Question: This question is similar to <URL>, in that I'm trying to do nonlinear regression using PyMC.
However, I was wondering if anyone knew how to make my observed variable follow a non-normal distribution (i.e., T distribution) using PyMC. I know they include T distributions, but I wasn't sure how to include these as my observed variable.
Here's a quick demonstration using some faked-up data of where I'm running into issues: I'd like to use an output distribution that protects against some of the clearly outlier data points.
'''
import numpy as np
import pymc as pm
import matplotlib.pyplot as plt
# For reproducibility
np.random.seed(1234)
x = np.linspace(0, 10*np.pi, num=150)
# Set real parameters for the sinusoid
true_freq = 0.9
true_logamp = 1.2
true_decay = 0.12
true_phase = np.pi/4
# Simulate the true trajectory
y_real = (np.exp(true_logamp - true_decay*x) *
np.cos(true_freq*x + true_phase))
# Add some noise
y_err = y_real + 0.05*y_real.max()*np.random.randn(len(x))
# Add some outliers
num_outliers = 10
outlier_locs = np.random.randint(0, len(x), num_outliers)
y_err[outlier_locs] += (10 * y_real.max() *
(np.random.rand(num_outliers)))
# Bayesian Regression
def model(x, y, p0):
log_amp = pm.Normal('log_amp', mu=np.log(p0['amplitude']),
tau=1/(np.log(p0['amplitude'])))
decay = pm.Normal('decay', mu=p0['decay'],
tau=1/(p0['decay']))
period = pm.TruncatedNormal('period', mu=p0['period'],
tau=1/(p0['period']),
a=1/(0.5/(np.median(np.diff(x)))),
b=x.max() - x.min())
phase = pm.VonMises('phase', mu=p0['phase'], kappa=1.)
obs_tau = pm.Gamma('obs_tau', 0.1, 0.1)
@pm.deterministic(plot=False)
def decaying_sinusoid(x=x, log_amp=log_amp, decay=decay,
period=period, phase=phase):
return (np.exp(log_amp - decay*x) *
np.cos((2*np.pi/period)*x + phase))
obs = pm.Normal('obs', mu=decaying_sinusoid, tau=obs_tau, value=y,
observed=True)
return locals()
p0 = {
'amplitude' : 2.30185,
'decay' : 0.06697,
'period' : 7.11672,
'phase' : 0.93055,
}
MDL = pm.MCMC(model(x, y_err, p0))
MDL.sample(20000, 10000, 1)
# Plot fit
y_min = MDL.stats()['decaying_sinusoid']['quantiles'][2.5]
y_max = MDL.stats()['decaying_sinusoid']['quantiles'][97.5]
y_fit = MDL.stats()['decaying_sinusoid']['mean']
plt.plot(x, y_err, '.', label='Data')
plt.plot(x, y_fit, label='Fit')
plt.plot(x, y_real, label='True')
plt.fill_between(x, y_min, y_max, color='0.5', alpha=0.5)
plt.legend()
'''

Thanks!!
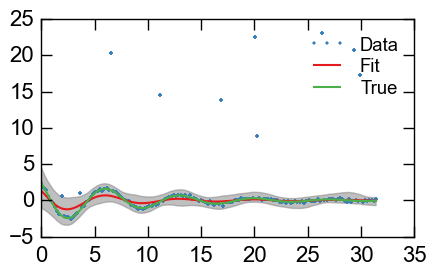
Answer: PyMC2 has a t distribution built in, 'pm.T', but it is centered at zero, so you can't use it directly in this application. Instead, you can use the 'pm.t_like(x, nu)' function, which calculates the log-likelihood from a value 'x' and a dof parameter 'nu', to define a custom observed stochastic. To make such a custom distribution for your observed variable is simple: change lines 59-60 to be:
'''
@pm.observed
def obs(mu=decaying_sinusoid, tau=obs_tau, value=y):
return pm.t_like(value-mu, tau)
'''